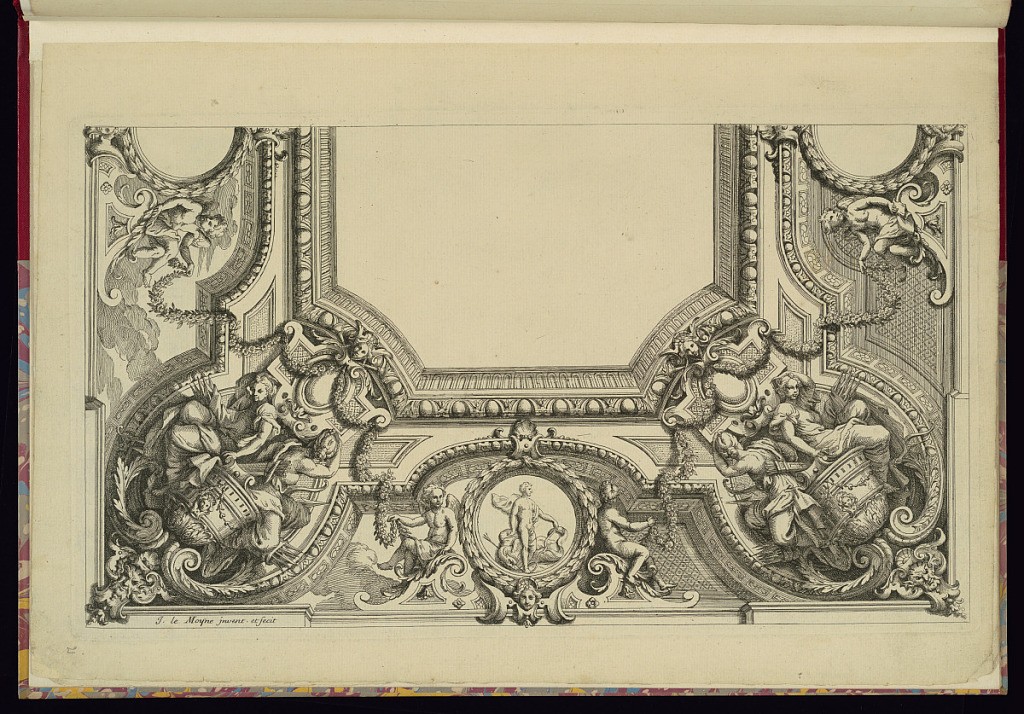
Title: Ceiling Design
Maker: Jean Lemoyne, French, 1638 – 1715
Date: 1700–15
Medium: Etching on laid paper
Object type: Print
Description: Plate from a series of seven ceiling designs, showing half of an ornately decorated ceiling cornice with grotesque motifs, sculpted female figures, roundels, putti, vases, masks, friezes, acanthus leaves, laurel leaves, fretwork, gadrooning, cartouches, c-and s-scrolls, coffering, and fleurons. The ceiling itself is blank. The plate is signed.